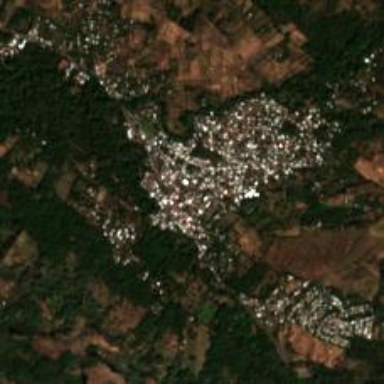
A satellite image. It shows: Town.